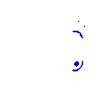
Particle: electron